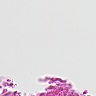
Metastatic tissue present: no